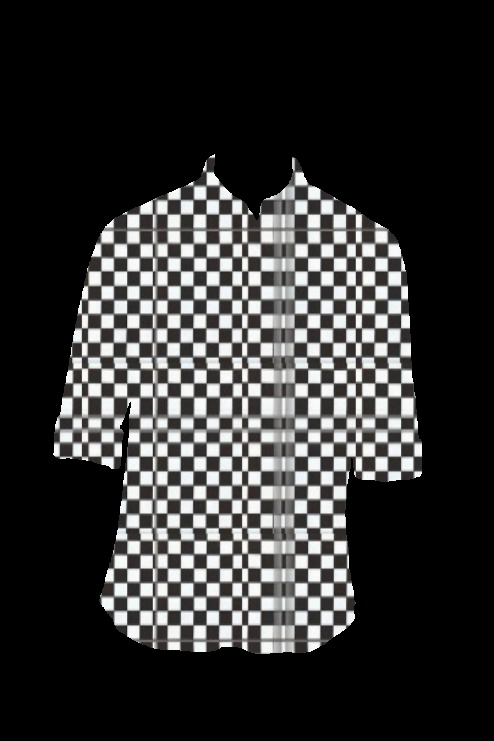
black checkerboard tee